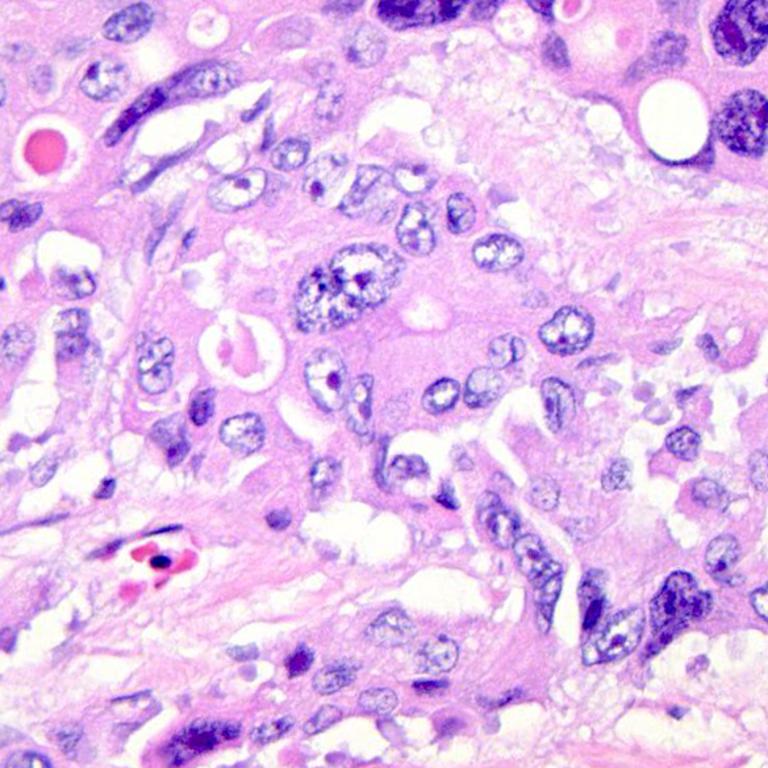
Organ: colon
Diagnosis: adenocarcinomas